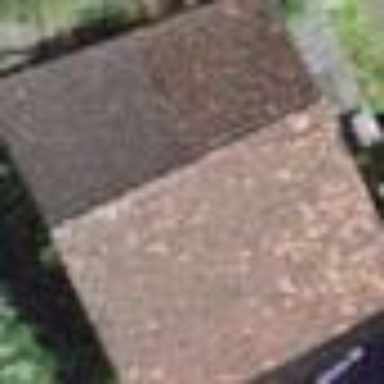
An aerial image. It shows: Rural barn.